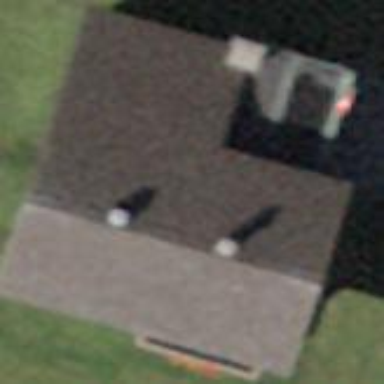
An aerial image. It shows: Building with tiled roof.